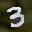
Label: 3